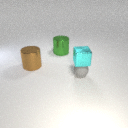
large green metal cylinder behind large brown metal cylinder